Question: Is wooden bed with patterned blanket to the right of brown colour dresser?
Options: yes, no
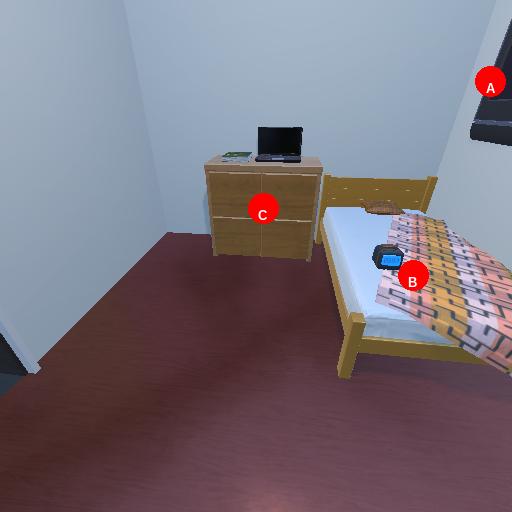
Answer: yes